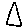
Label: triangle